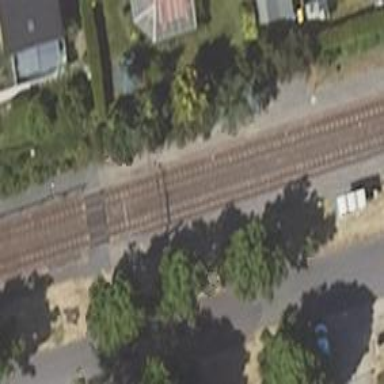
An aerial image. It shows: Platform for public transport with shelter. It is tram platform.